Question: Im trying to determine why there would be space between 2 Containing Divs as shown, and I would appreciate any insight as to why this is occurring:

The unknown space occurs between the mid-feature div (olive) and bottom-wrap div (orange)
I have no heights set anywhere.
I would like to see the orange div up against the olive div just above it.
I can post all of the CSS, or you can FireBug this: <URL>
Here is all of the CSS:
'''
*{ margin:0; padding:0 }
body
{
/*background: url("/images/blueback5.jpg") repeat-x scroll 0 0 transparent;*/
background-color: #9EB0C8;
font-family: Arial,Helvetica,sans-serif;
font-size: 62.5%;
}
#top-wrap {
height: 126px;
width: 940px;
/*background-color: Yellow;*/
margin: 5px 0 0 0;
}
#head-logo {
background: url("/images/logo3.png") no-repeat scroll 0 0 transparent;
/*background-color: Green;*/
height: 126px;
width: 214px;
margin: 0px 0 0 58px;
position: absolute;
z-index: 100;
}
#submenu1 {
border: 0 solid #000000;
color: #FFFFFF;
/*background-color:Green;*/
font-family: Arial,Impact,Impact5,Charcoal6,sans-serif;
font-size: 1.6em;
height: 35px;
width: 155px;
/*padding: 10px 0 0;*/
margin: 7px 0 0 774px;
position: absolute;
}
#submenu2 {
/*border: 0 solid #000000;*/
color: #FFFFFF;
/*background-color:Blue;*/
font-family: Arial,Impact,Impact5,Charcoal6,sans-serif;
font-size: 1.8em;
text-align: right;
height: 20px;
width: 114px;
margin: 30px 0 0 818px;
/*padding: 5px 0 0;*/
}
a.contact
{
background-image: url("/images/RapidButton2.png");
/*border: 1px solid #CCCCCC;*/
/*clear: both;*/
/*color: #FFFFFF;*/
display: block;
font-size: 11px;
/*margin-bottom: 1px;*/
/*padding: 3px 5px;*/
text-align: center;
width: 165px;
height: 27px;
}
a.contact:hover
{
background-image: url("/images/RapidButtonHov2.png");
}
#navigation-primary {
margin: 12px 0 0 276px;
position: absolute;
}
#global-wrap {
margin: 0 auto;
text-align: left;
width: 880px;
overflow: hidden;
}
#global-inner {
background: url("/images/main_bg.gif") repeat-y scroll 0 0 #E4EAEF;
font-family: Arial;
font-size: 1.2em;
margin: 15px 0 55px 0;
overflow: hidden;
text-align: left;
width: 880px;
}
#global-inner .topleft {
background: url("/images/main_left_top_corner2.jpg") no-repeat scroll left top transparent;
float: left;
height: 9px;
width: 9px;
}
#global-inner .topright {
background: url("/images/main_right_top_corner2.jpg") no-repeat scroll right top transparent;
float: right;
height: 9px;
width: 9px;
}
#global-inner .bottomleft {
background: url("/images/main_left_bottom_corner.jpg") no-repeat scroll left bottom transparent;
float: left;
height: 9px;
margin-top: -8px;
/*margin: 776px 0 0 0;*/
width: 9px;
}
#global-inner .bottomright {
background: url("/images/main_right_bottom_corner.jpg") no-repeat scroll right bottom transparent;
float: right;
height: 9px;
margin-top: -8px;
/*margin: 776px 0 0 0;*/
width: 9px;
}
#top-feature {
height:330px;
width: 848px;
margin: 12px 0 0 16px;
background: #E4EAEF;
/*background: orange;*/
/*padding: 10px 0 0 10px;*/
position: absolute;
text-align: left;
}
.slideshow {
height: 330px;
width: 848px;
margin: 0 0 0 0;
/*background: blue;*/
position: absolute;
}
#mid-feature
{
margin:350px 0 0 16px;
width:848px;
height:318px;
background-color:Olive;
position:relative;
overflow:hidden;
}
#mid-featureleft
{
height:318px;
width:552px;
/*background-color:Purple;*/
float:left;
position:relative;
}
#mid-featureright
{
height:318px;
width:296px;
background-color:#B9C1CC;
/*background-color: red;*/
float:left;
position: relative;
}
#mid-featureleft h1
{
color: #FF0000;
font-family: Arial,Helvetica,sans-serif;
font-size: 2.1em;
}
#mid-featureleft .contentbox
{
padding:7px 7px 7px 7px;
}
#mid-featureleft p
{
color: #0C2A55;
margin:0px 0 11px 0px;
/*font-style:normal;*/
/*width: 97%;*/
/*font-size: .5em;*/
font-size: 12px;
}
#bottom-wrap
{
height:60px;
width: 868px;
margin: auto 0 0 6px;
background:orange;
position: relative;
}
#copyright
{
float: left;
/*background-color:Teal;*/
width: 260px;
height: 60px;
text-align: left;
position: absolute;
margin:0 0 0 6px;
}
#bottom-logos
{
height:60px;
width:596px;
margin:0 0 0 267px;
background: url("/images/logos2.png") no-repeat scroll 0 0 transparent;
/*background-color:red;*/
position:absolute;
}
'''
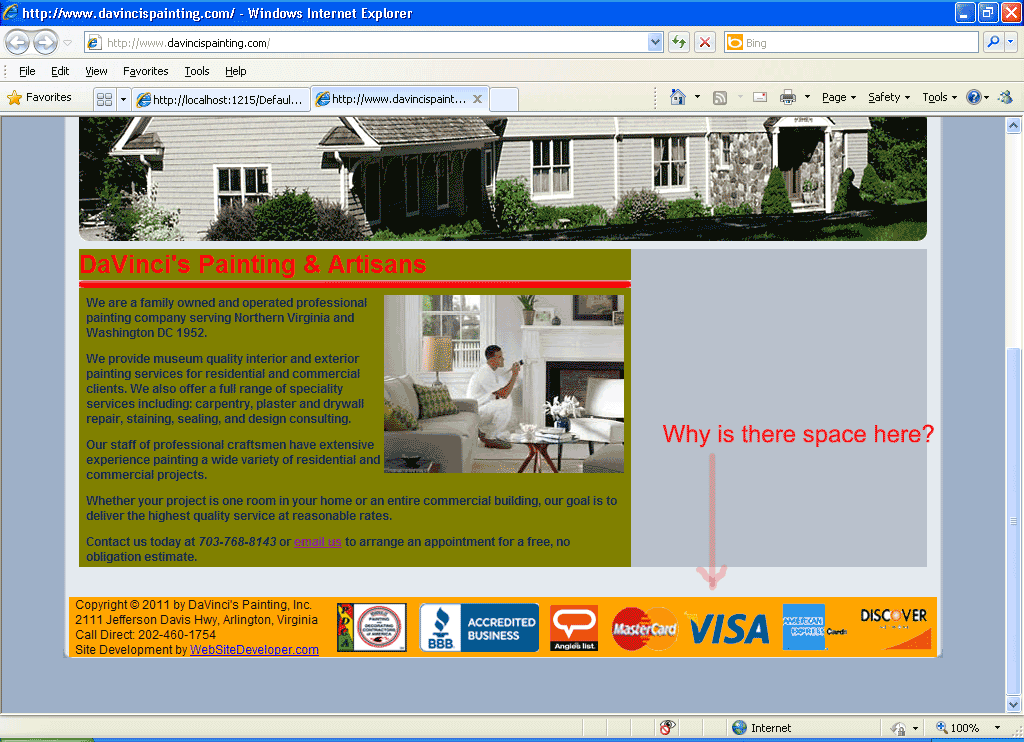
Answer: I took a look at your page and you have two '<br style="clear: both">' lines between the divs. Take those out and it should be fine.